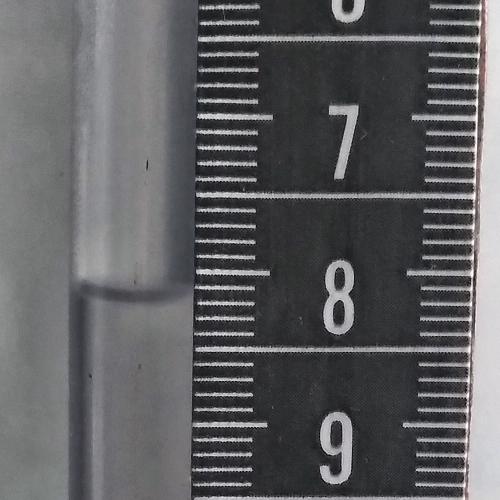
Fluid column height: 8.2 cm